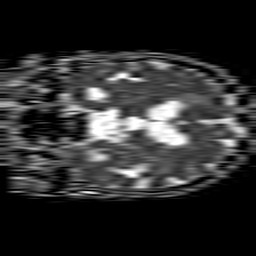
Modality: ADC
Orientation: coronal
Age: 76
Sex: female
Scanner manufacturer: philips
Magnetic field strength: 1.5 T
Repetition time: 4.6 s
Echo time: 0.08631 s